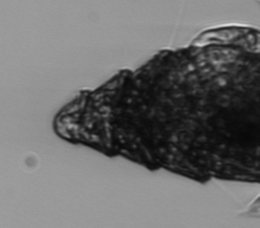
Label: Laboea_strobila